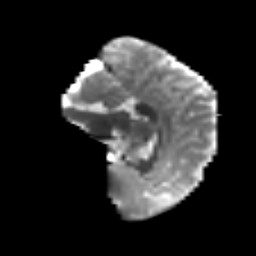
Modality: T2w
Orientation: sagittal
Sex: male
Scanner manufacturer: siemens
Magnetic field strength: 3 T
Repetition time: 5 s
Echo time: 0.071 s